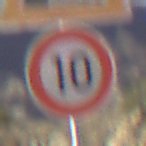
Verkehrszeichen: Geschwindigkeit10
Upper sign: Ufer
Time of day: MorningAfternoon
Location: Outdoor (Nature)
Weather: Clear
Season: NotSpecified
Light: Natural